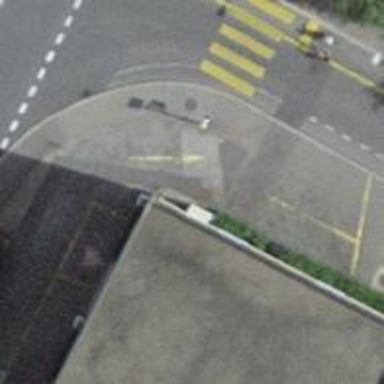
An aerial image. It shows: Street cabinet used for traffic control equipped with traffic signals.